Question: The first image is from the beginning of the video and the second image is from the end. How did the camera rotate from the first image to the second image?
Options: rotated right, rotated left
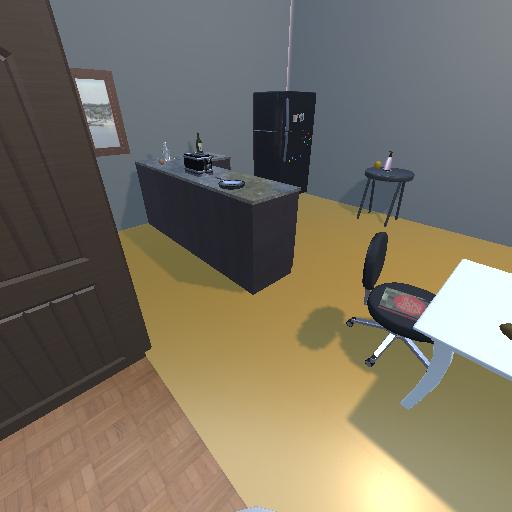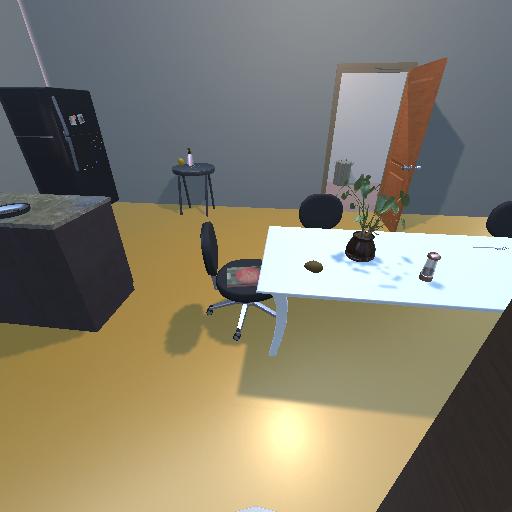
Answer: rotated right